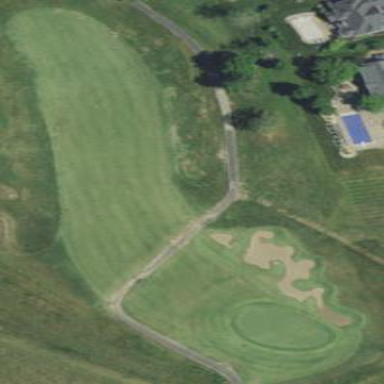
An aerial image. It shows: Rough grassy area used for golf.